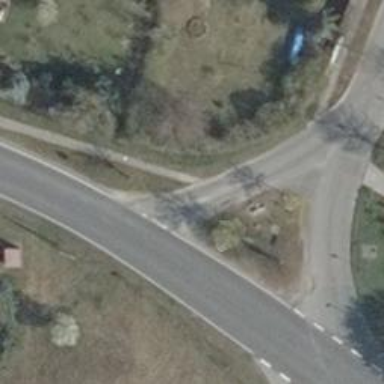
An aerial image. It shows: Road with "give way" sign.